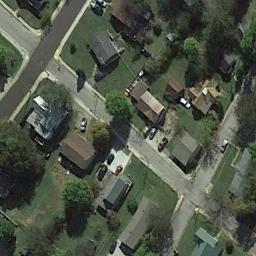
Label: residential